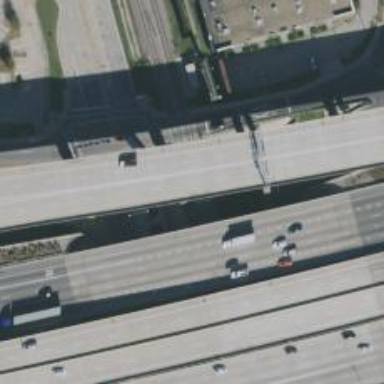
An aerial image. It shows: Bridge for light rail electrified with contact line.